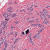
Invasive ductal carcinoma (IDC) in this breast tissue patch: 1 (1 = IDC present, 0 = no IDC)